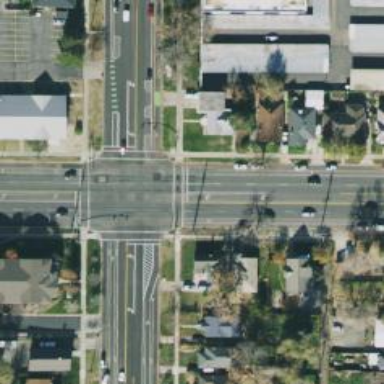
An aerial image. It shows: Crossing with line markings on the road.